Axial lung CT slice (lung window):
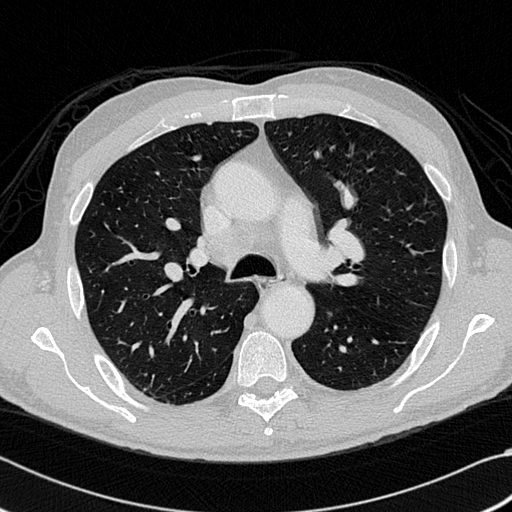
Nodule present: no